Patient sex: M
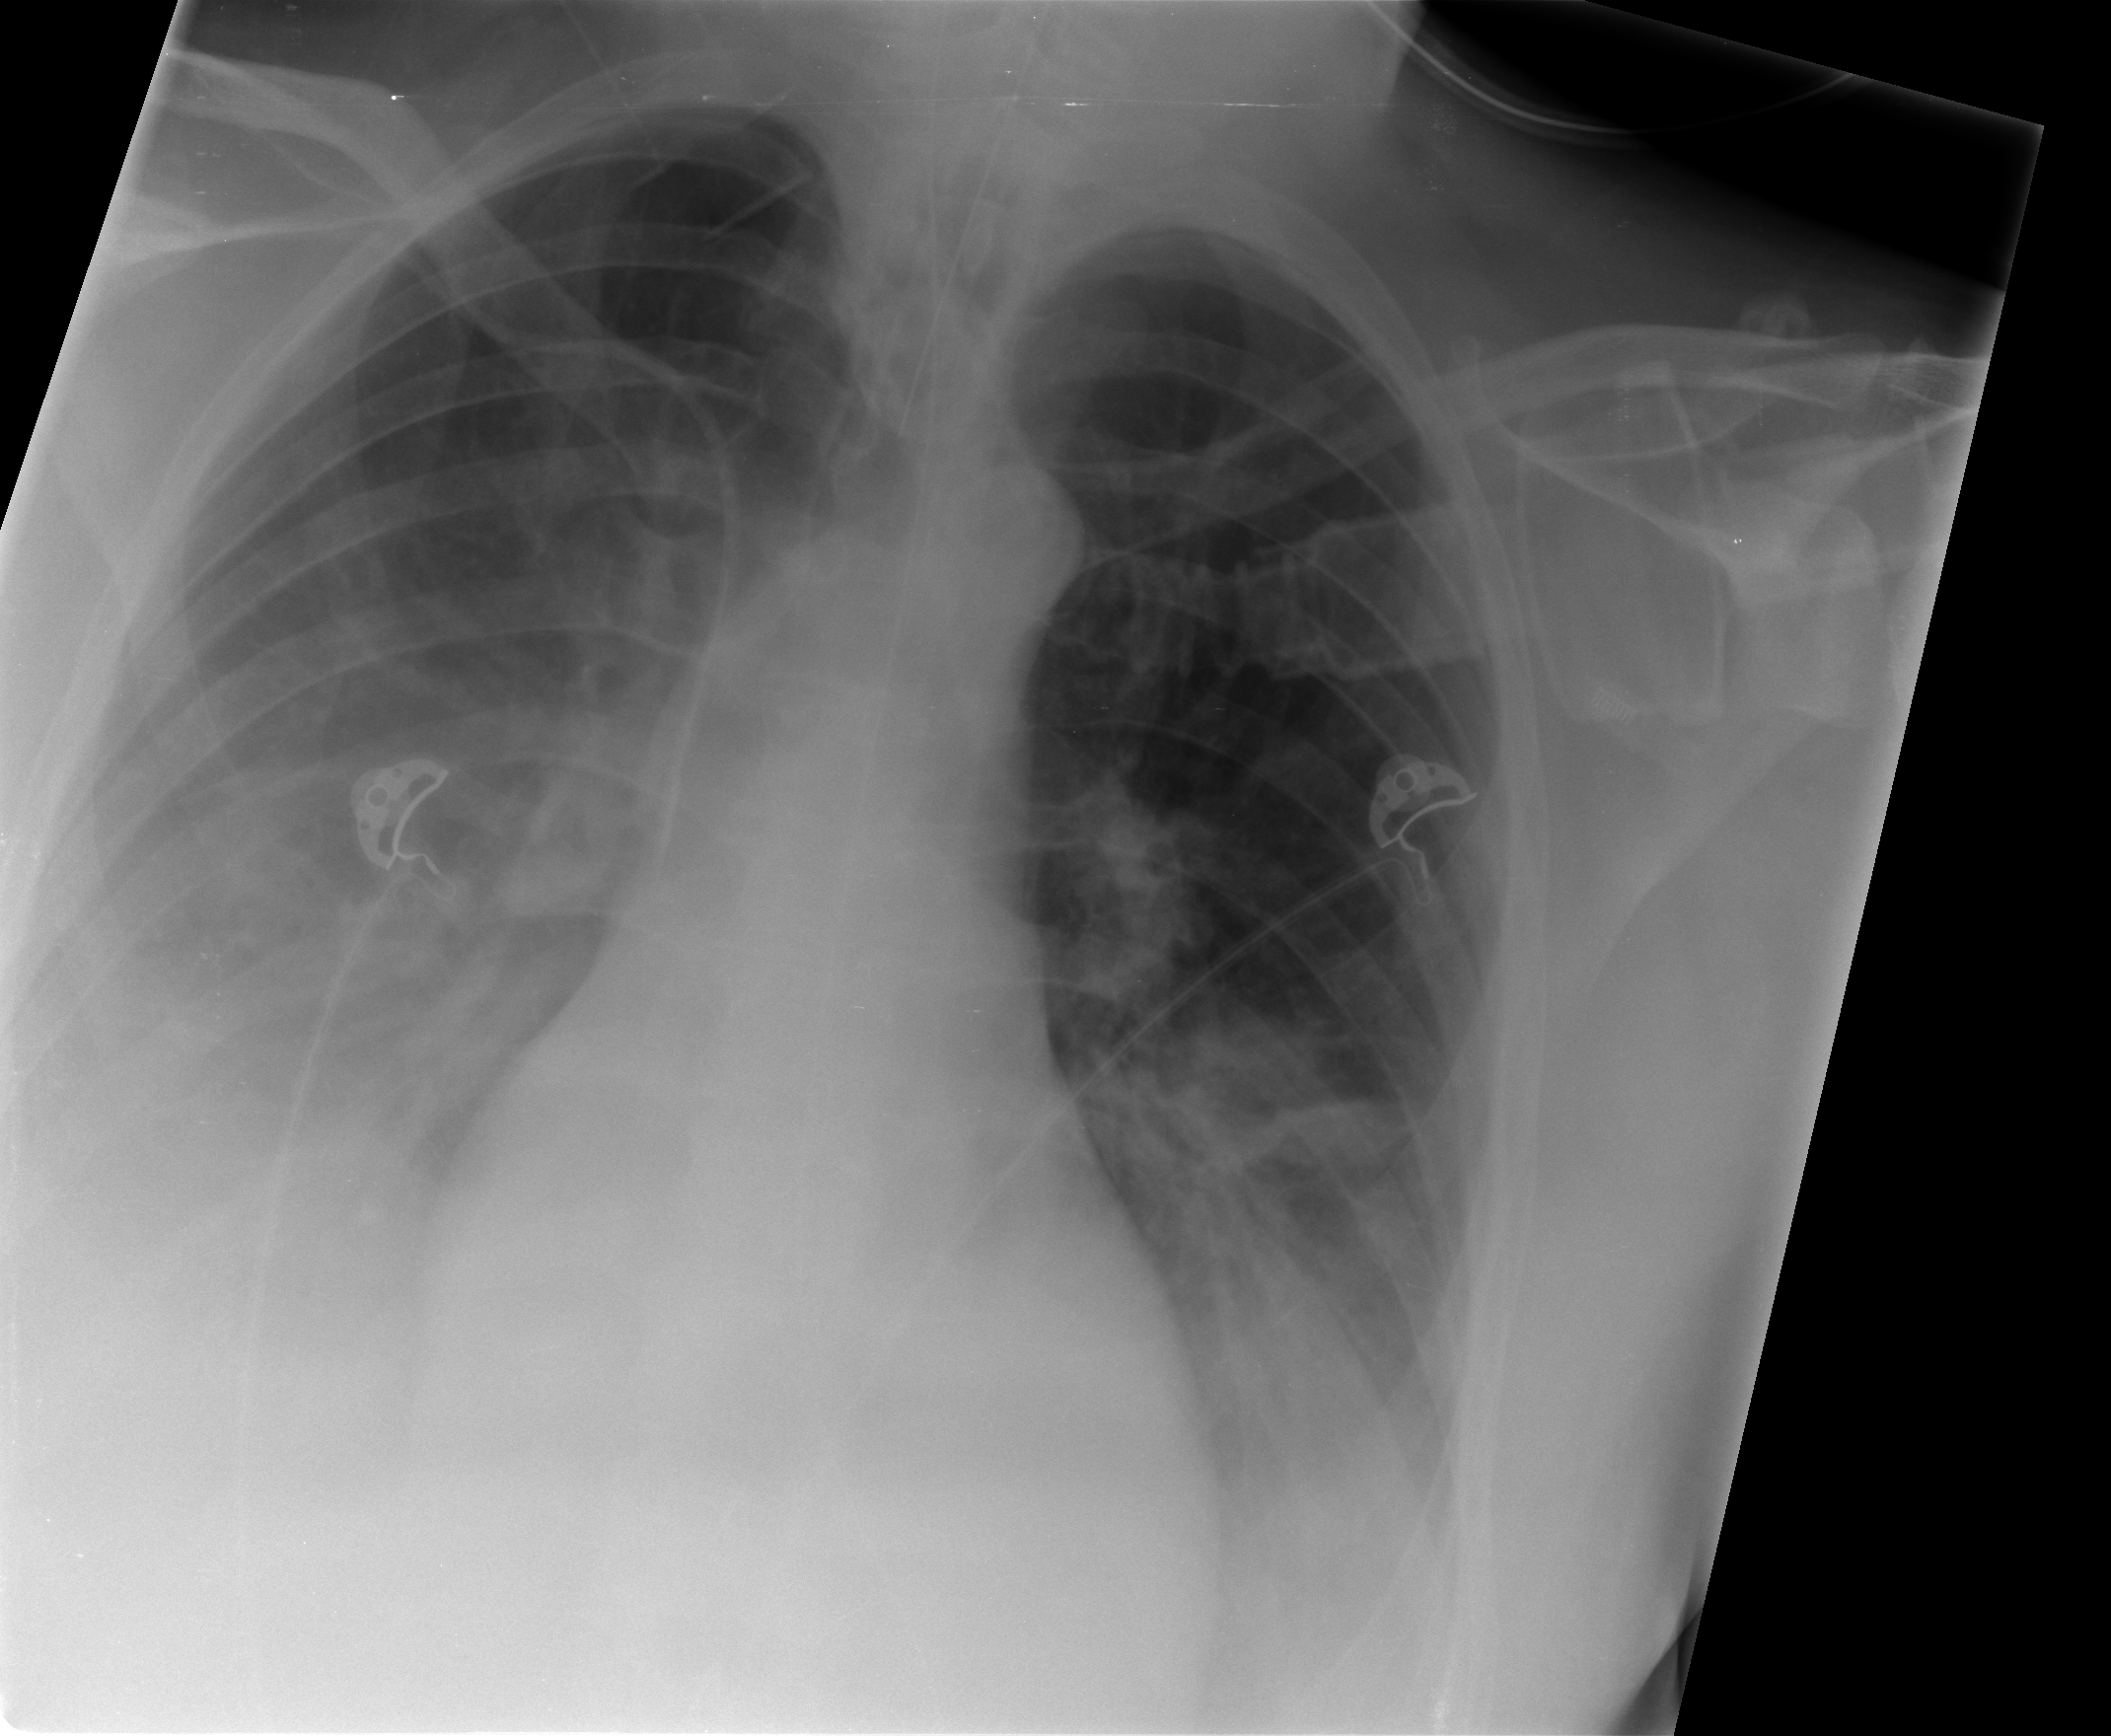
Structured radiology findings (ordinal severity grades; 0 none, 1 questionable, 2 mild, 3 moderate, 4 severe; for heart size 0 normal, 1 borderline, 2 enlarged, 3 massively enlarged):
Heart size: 0
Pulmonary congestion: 0
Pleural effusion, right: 3
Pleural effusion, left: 2
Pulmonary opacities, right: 0
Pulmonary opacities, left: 0
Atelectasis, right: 3
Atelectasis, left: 3